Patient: sex M, age 53
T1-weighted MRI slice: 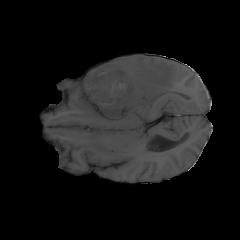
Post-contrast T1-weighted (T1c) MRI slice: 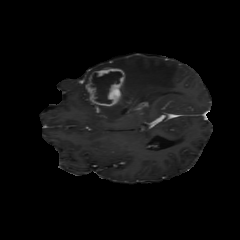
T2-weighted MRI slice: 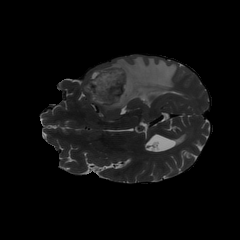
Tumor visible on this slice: yes
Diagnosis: Glioblastoma, IDH-wildtype
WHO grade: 4